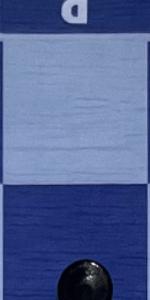
Label: Empty